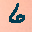
Label: 6